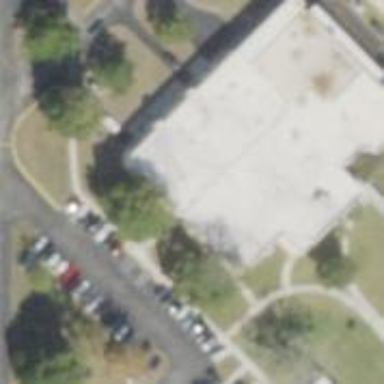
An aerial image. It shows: College building.